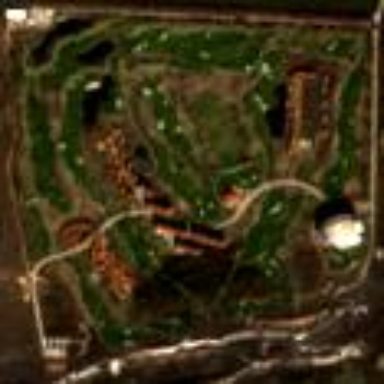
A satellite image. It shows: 18-hole golf course surrounded by leisure land. It is popular spot for the sport of golf.